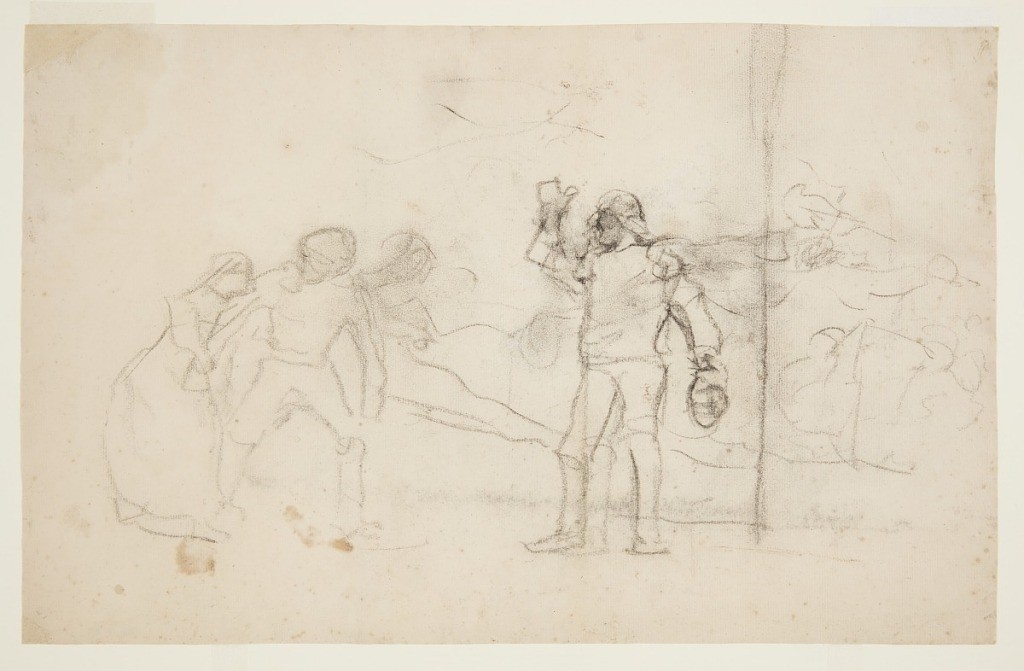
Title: Sketch for "The Wreck"
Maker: Winslow Homer, American, 1836–1910
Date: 1881
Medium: Charcoal on paper
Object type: Drawing
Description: Horizontal view showing a group of figures; at center is a man with his right arm upraised; at left are two figures; and to the right is a faintly indicated rough sea and
a man launching a lifeboat.